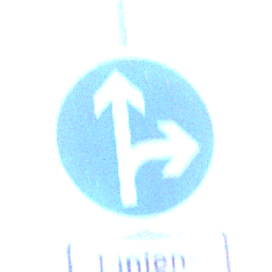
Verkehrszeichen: VorgeschriebeneFahrtrichtungGeradeausOderRechts
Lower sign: BesondereFahrzeugeUndTransportgueter2
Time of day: SunriseSunset
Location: Outdoor (Suburban)
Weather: PartlyCloudy
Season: Winter
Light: Natural